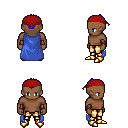
a pixel art fantasy rpg character, male body template, human, dark skin, blue cape, gold greaves, blue short mohawk hairstyle, red bandana, leather bracers, gold boots, four views (front, back, left, right), 2x2 character sprite sheet, small pixel art, hard edges, no anti-aliasing